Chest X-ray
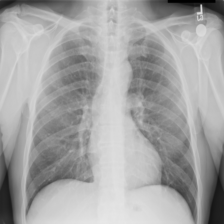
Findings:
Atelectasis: negative
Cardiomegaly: negative
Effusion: negative
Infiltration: negative
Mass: negative
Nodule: negative
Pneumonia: negative
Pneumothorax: negative
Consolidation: negative
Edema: negative
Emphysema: negative
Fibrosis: negative
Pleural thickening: negative
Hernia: negative